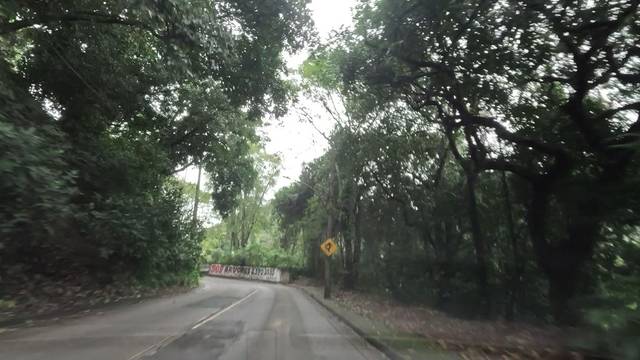
Region: Brazil
Coordinates: -22.98, -43.293